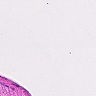
Metastatic tissue present: no